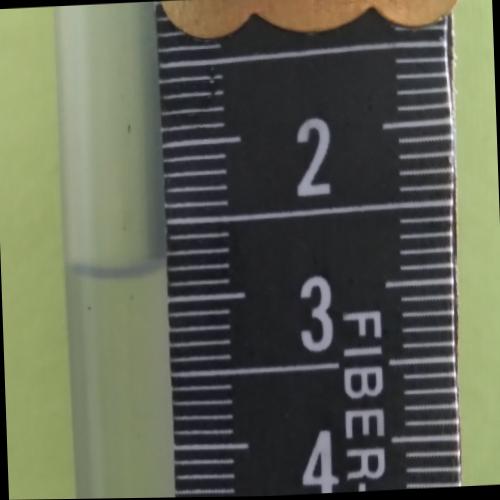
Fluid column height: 2.8 cm